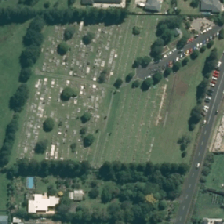
Land cover: urban_parkland